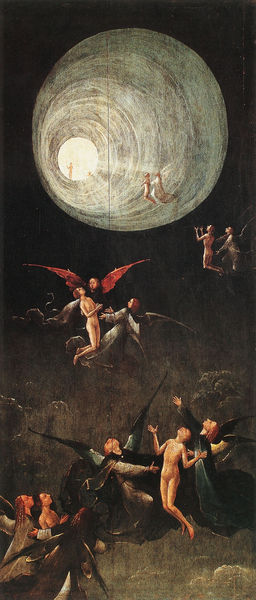
Titel: Aufstieg der Seligen
Künstler: Hieronymus Bosch
Institution: Venedig, Palazzo Ducale
Schlagwörter: akt, blau, dunkel, flügel, haut, himmel, nackt, weiß, wolken, hell, licht, nacht, rot, beige, tod, tot, tragen, kanal, sonne, fliegen, rund, engel, mond, kreuz, übergang, strahlen, loch, tote, strahl, lichtstrahlen, schein, öffnung, sterben, fegefeuer, qual, teufel, begleitung, ackt, jenseits, auferstehung, aufstieg, tunnel, rohr, röhre, locj